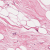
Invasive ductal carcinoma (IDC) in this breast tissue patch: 0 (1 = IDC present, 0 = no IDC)